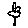
Label: flower